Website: lowes
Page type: customer-info-address
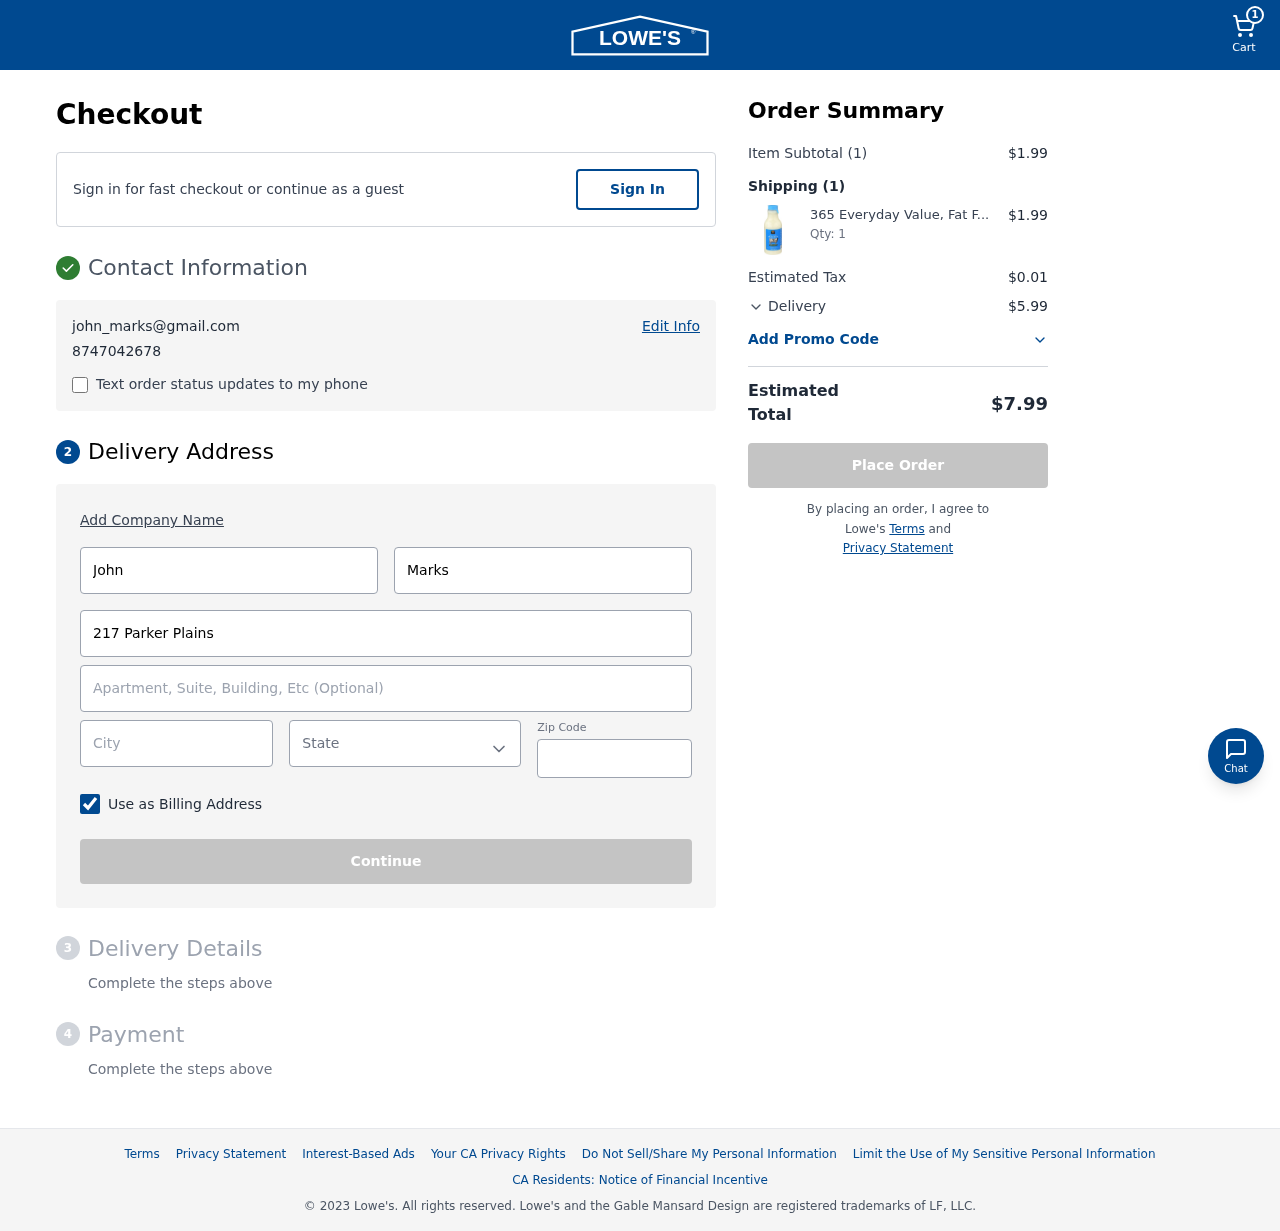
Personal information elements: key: PII_CITY
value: Hernandezview
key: PII_EMAIL
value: john_marks@gmail.com
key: PII_FIRSTNAME
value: John
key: PII_LASTNAME
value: Marks
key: PII_PHONE
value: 8747042678
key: PII_POSTCODE
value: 09106
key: PII_STATE
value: Pennsylvania
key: PII_STREET
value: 217 Parker Plains
Product elements: key: PRODUCT1_NAME
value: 365 Everyday Value, Fat Free Skim Milk, Pint
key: PRODUCT1_QUANTITY
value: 1
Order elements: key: ORDER_NUM_ITEMS
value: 1
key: ORDER_SUBTOTAL
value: $1.99
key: ORDER_NUM_ITEMS2
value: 1
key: ORDER_SUBTOTAL2
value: $1.99
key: ORDER_TAX
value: $0.01
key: ORDER_SHIPPING_COST
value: $5.99
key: ORDER_TOTAL
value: $7.99